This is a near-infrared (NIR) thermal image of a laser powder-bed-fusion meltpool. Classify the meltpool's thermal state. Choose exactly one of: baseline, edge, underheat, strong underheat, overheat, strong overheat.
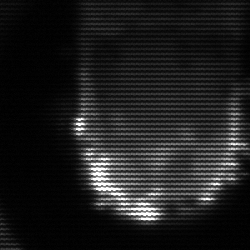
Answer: baseline